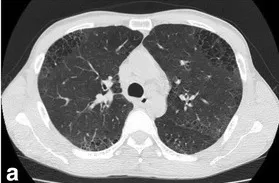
Chest computed tomography image of Case 2. A; In both the upper lungs, cystic lesions with bronchiectasis were observed.
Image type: radiology (ct)